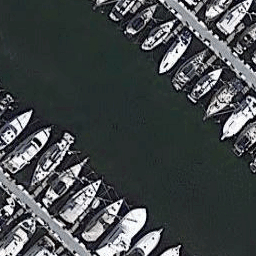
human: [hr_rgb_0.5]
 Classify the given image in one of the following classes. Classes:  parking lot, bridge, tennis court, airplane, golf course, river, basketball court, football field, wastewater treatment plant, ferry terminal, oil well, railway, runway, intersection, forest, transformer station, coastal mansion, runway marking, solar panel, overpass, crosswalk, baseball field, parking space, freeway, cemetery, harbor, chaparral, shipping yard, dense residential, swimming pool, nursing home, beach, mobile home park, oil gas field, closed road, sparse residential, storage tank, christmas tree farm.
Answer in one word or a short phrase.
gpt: harbor